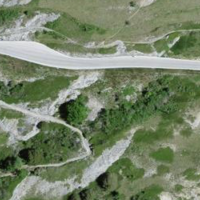
EUNIS habitat code: 45
Species observed at this site:
Neotinea ustulata